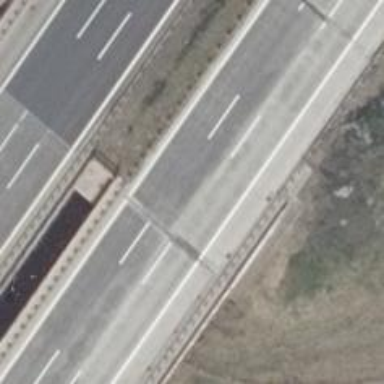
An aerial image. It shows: Concrete bridge located on motorway.